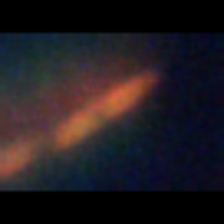
Taxon: Pennate
Group: Diatoms